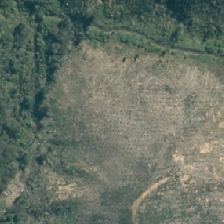
Land cover: harvested_forest